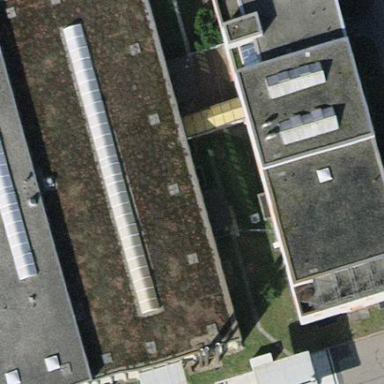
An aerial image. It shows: Police building.